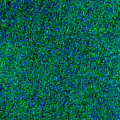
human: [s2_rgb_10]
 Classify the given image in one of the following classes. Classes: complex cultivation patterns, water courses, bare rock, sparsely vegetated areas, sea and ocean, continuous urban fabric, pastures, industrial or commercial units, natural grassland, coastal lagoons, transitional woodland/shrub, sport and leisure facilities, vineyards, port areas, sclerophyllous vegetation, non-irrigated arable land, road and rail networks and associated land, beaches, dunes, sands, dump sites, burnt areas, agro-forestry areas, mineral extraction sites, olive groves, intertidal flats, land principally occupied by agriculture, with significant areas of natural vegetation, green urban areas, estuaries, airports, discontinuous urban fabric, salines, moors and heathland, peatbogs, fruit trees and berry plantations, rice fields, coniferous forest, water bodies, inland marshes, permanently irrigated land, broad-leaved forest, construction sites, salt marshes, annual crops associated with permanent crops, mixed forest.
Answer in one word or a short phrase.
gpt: sea and ocean